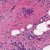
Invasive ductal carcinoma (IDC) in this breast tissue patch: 0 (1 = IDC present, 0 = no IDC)